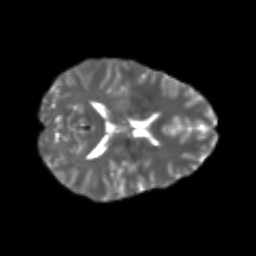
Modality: T2w
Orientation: axial
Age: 24
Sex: female
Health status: healthy
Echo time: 0.074 s